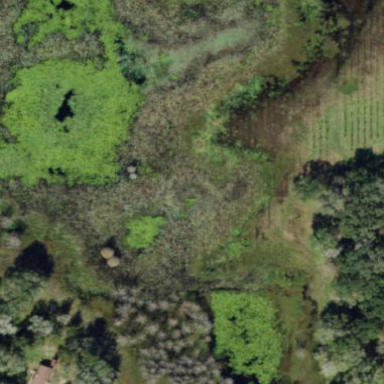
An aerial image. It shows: Marsh wetland.